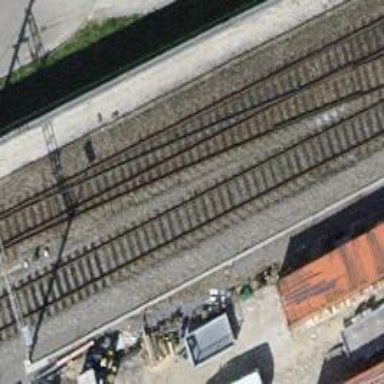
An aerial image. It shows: Single railway track with electrification through contact line.